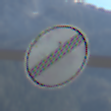
Verkehrszeichen: EndeSaemtlicherBegrenzungen
Umgebung: Outdoor, Nature
Tageszeit: MorningAfternoon
Wetter: PartlyCloudy
Licht: Natural
Jahreszeit: NotSpecified
Kontrast: HighContrast